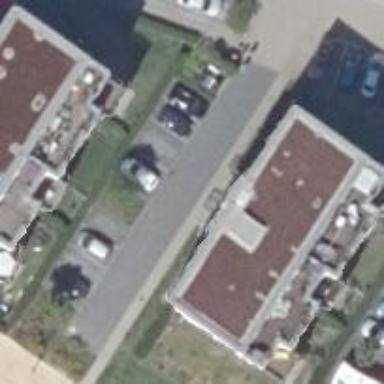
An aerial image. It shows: Apartment building with flat roof.